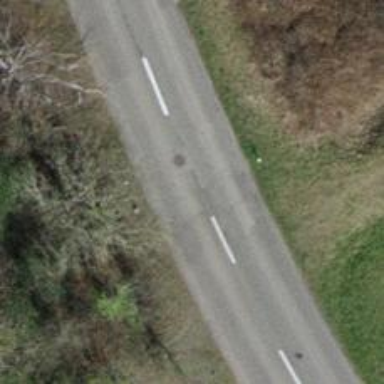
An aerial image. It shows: Tertiary road with asphalt surface.